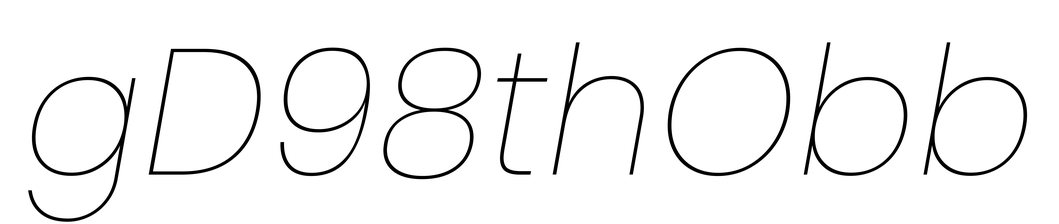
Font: Poppins-ThinItalic